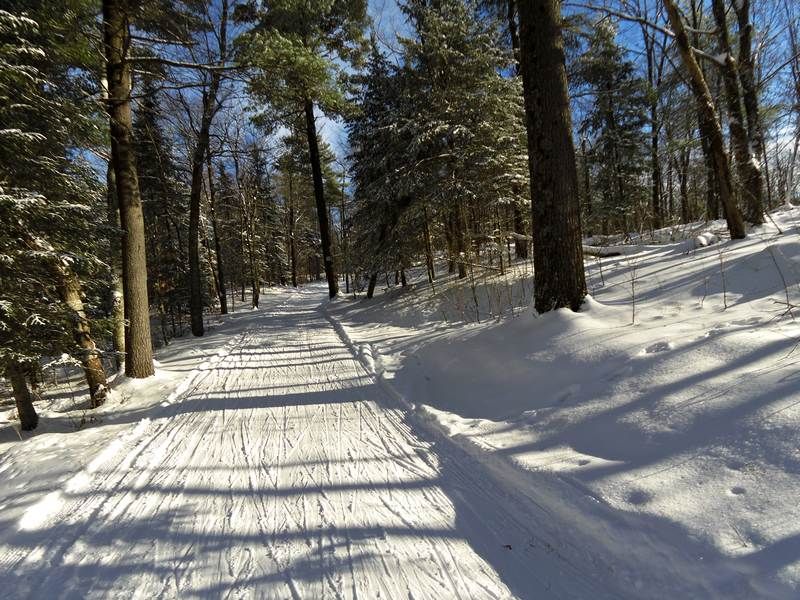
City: ottawa-gatineau